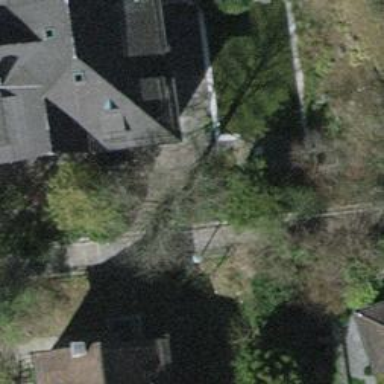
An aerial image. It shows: Steps on sett surface road.